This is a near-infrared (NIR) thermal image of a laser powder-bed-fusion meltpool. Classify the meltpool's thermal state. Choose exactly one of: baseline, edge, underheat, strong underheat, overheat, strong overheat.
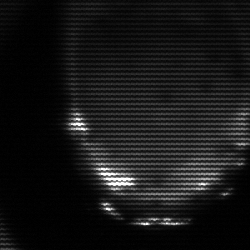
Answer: edge